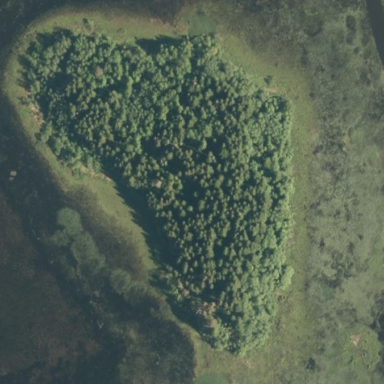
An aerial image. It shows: Forested islet.